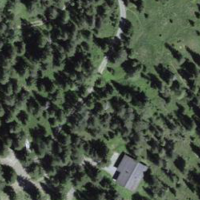
EUNIS habitat code: 43
Species observed at this site:
Turdus philomelos
Parus major
Pyrrhula pyrrhula
Dendrocopos major
Fringilla coelebs
Picus viridis
Turdus merula